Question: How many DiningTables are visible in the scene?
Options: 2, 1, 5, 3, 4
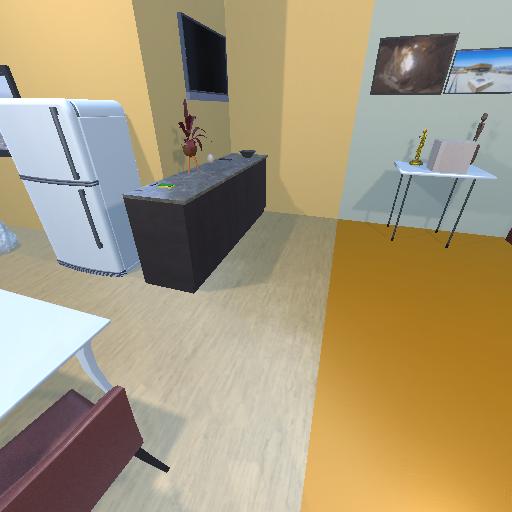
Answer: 2